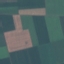
Land use / land cover: AnnualCrop